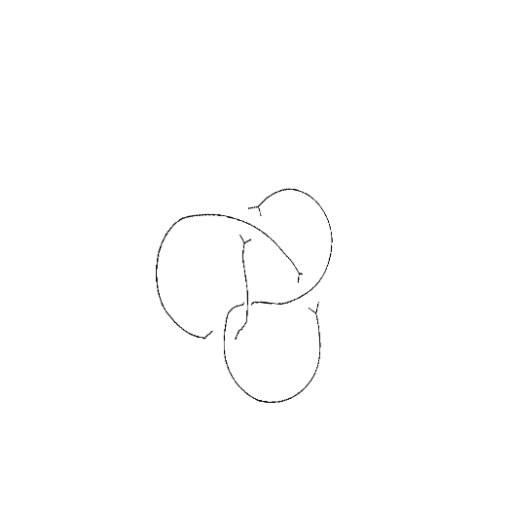
Crossing number: 4